Question: My gridview is showing more than one ProductName column and the ProductID column as well. All I want it to show is the Product Name clickable column. Can someone help me figure out what code to exclude?
'''
<asp:Content ID="Content2" ContentPlaceHolderID="body" Runat="Server">
<br /><br /><br />
<asp:linkbutton id="btnAll" runat="server" text="ALL" onclick="btnAll_Click" />
<asp:repeater id="rptLetters" runat="server" datasourceid="dsLetters">
<headertemplate> | </headertemplate>
<itemtemplate>
<asp:linkbutton id="btnLetter" runat="server"
onclick="btnLetter_Click" text='<%#Eval("Letter")%>' />
</itemtemplate>
<separatortemplate> | </separatortemplate>
</asp:repeater>
<asp:sqldatasource id="dsLetters" runat="server" connectionstring="<%$ ConnectionStrings:ProductsConnectionString %>"
selectcommand="SELECT DISTINCT LEFT(ProductName, 1) AS [Letter] FROM [Product]">
</asp:sqldatasource>
<asp:gridview id="gvProducts" runat="server" datakeynames="ProductID"
datasourceid="dsProductLookup" style="margin-top: 12px;">
<Columns>
<asp:HyperLinkField DataNavigateUrlFields="ProductID"
DataNavigateUrlFormatString="Product/Default.aspx?ID={0}"
DataTextField="ProductName" HeaderText="Product Name"
SortExpression="ProductName" />
</Columns>
</asp:gridview>
<asp:sqldatasource id="dsProductLookup" runat="server"
connectionstring="<%$ ConnectionStrings:ProductsConnectionString %>"
selectcommand="SELECT ProductID, ProductName FROM [Product] ORDER BY [ProductName]">
</asp:sqldatasource>
</asp:Content>
'''
CodeBehind:
'''
Protected Sub btnAll_Click(sender As Object, e As EventArgs)
gvProducts.DataBind()
End Sub
Protected Sub btnLetter_Click(ByVal sender As Object, ByVal e As EventArgs)
Dim btnLetter As LinkButton = TryCast(sender, LinkButton)
If btnLetter Is Nothing Then
Return
End If
dsProductLookup.SelectCommand = [String].Format("SELECT ProductID, ProductName
FROM [Product] WHERE ([ProductName] LIKE '{0}%') ORDER BY [ProductName]",
btnLetter.Text)
End Sub
'''

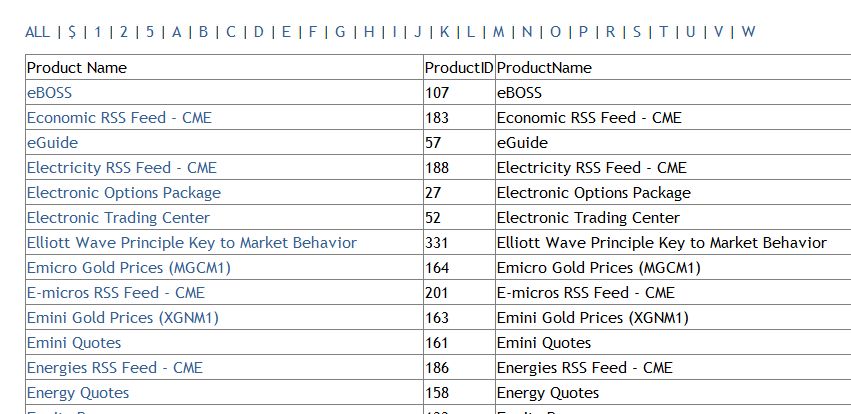
Answer: Add the attribute 'AutoGenerateColumns="False"'. Otherwise the 'GridView' looks at your data source and automatically adds columns to itself based on the properties of your data source objects.